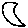
Label: moon